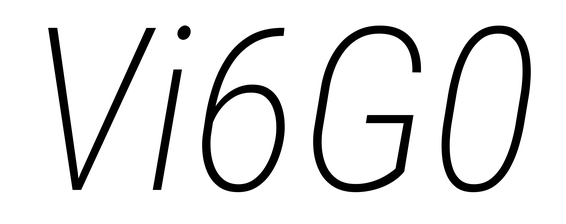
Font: Roboto-Italic_Condensed_ExtraLight_Italic